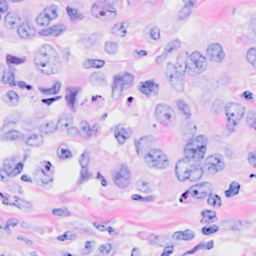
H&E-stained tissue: Breast